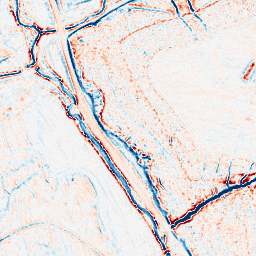
Category: edge_preserving
Decomposition family: bilateral
Decomposition parameters: d: 9
sigma_color: 75
sigma_space: 50
Upsampling method: bicubic_16x
Upsampling parameters: scale: 16
Upsampling scale: 16